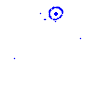
Particle: pion